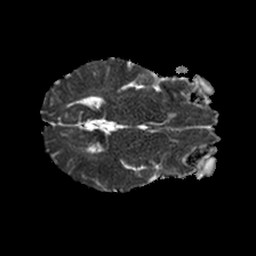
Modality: ADC
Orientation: axial
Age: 53
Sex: female
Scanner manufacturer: philips
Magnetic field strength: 1.5 T
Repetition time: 3.013 s
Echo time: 0.06899 s